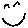
Label: smiley face